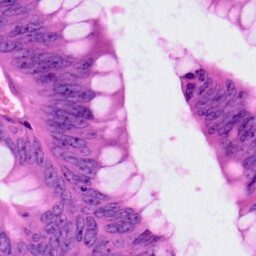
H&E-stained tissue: Colon